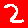
Digit: 2